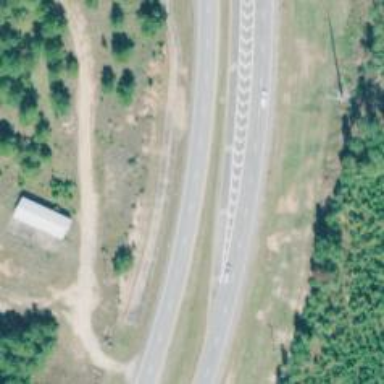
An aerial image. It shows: This image shows trunk highway that functions as expressway.